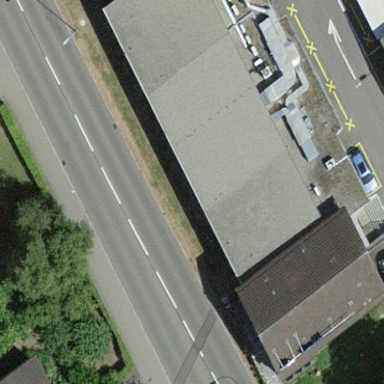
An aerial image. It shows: Office building.